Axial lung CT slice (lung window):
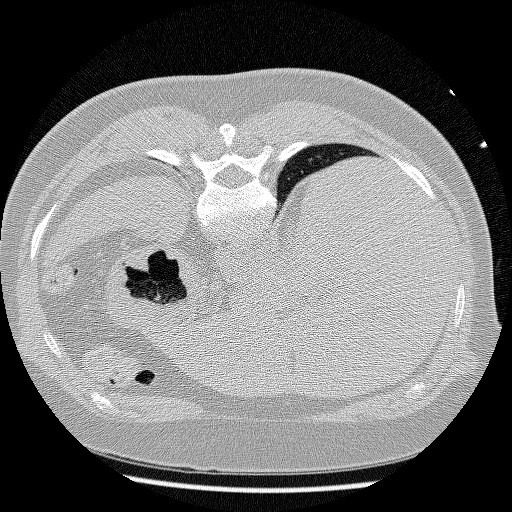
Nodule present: no